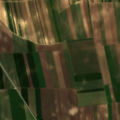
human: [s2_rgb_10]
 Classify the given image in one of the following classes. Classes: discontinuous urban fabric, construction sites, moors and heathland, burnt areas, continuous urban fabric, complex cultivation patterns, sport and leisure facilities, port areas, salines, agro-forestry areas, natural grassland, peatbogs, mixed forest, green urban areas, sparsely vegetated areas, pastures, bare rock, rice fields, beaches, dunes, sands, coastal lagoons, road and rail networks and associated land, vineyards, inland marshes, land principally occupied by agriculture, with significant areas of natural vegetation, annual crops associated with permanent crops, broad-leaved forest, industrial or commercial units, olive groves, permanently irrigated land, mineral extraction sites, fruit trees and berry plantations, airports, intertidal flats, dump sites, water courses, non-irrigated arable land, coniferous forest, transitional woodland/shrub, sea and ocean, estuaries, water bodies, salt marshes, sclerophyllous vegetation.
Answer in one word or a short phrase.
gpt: non-irrigated arable land, vineyards